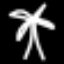
Label: palm tree